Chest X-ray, PA view. Patient: 21 years old, sex M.
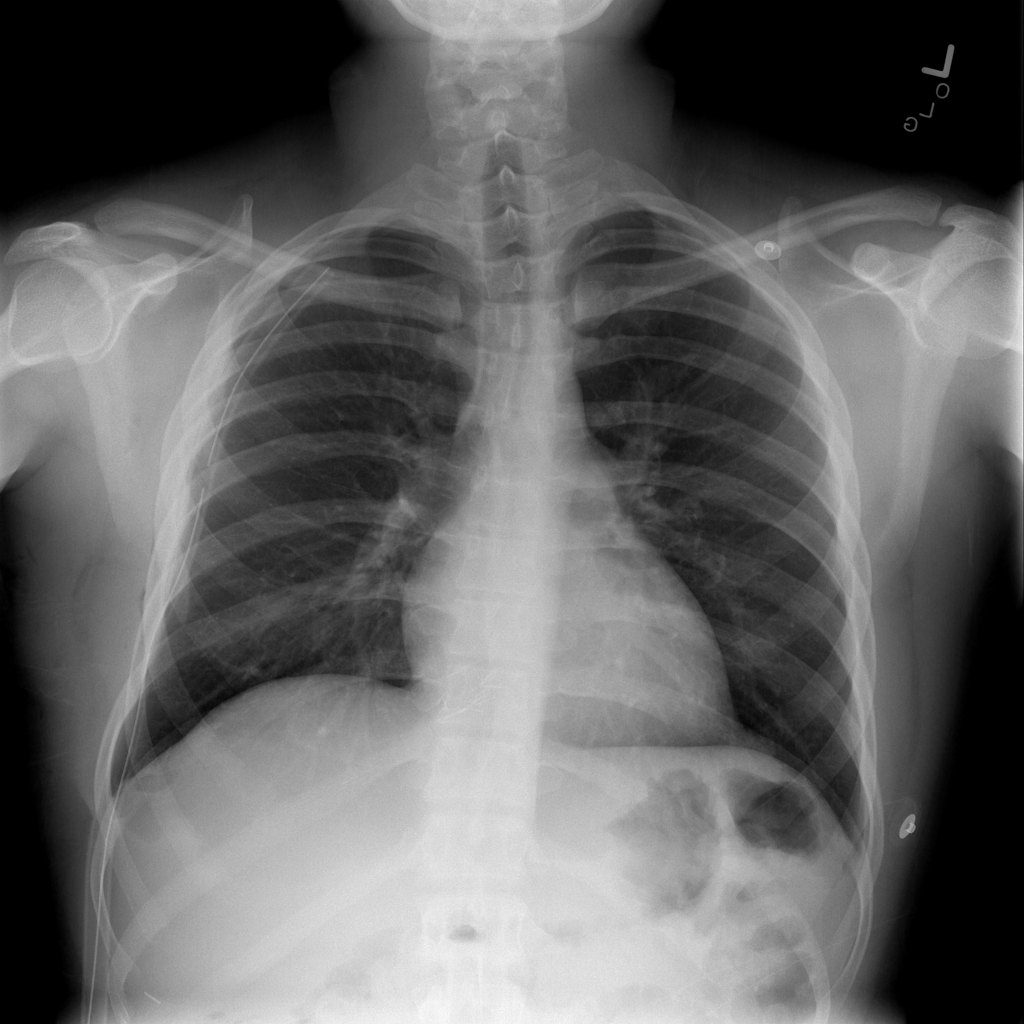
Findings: No Finding